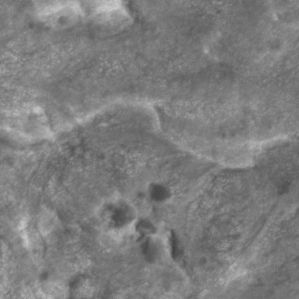
Label: non_frost